Current action and preconditions to check: trajectory_clear

Your task: For each precondition in the list above, predict whether it will hold at this action.

Consider the current scene as observed from the mobile robot's camera, and analyze the predicted future states of all dynamic agents (e.g., people, animals, vehicles, or any moving entities) within the NEXT SECOND.

IMPORTANT: Only answer "very likely" if you are absolutely certain—based on strong, clear evidence—that a dynamic agent will violate the precondition in the predicted future state. Do NOT answer "very likely" for unlikely, ambiguous, or low-probability risks.

Ask yourself for each precondition: Is there a high probability, with clear and convincing evidence, that the predicted future states of any dynamic agent will interfere with the predicted future state of the currently executing action within the NEXT SECOND, causing that precondition to fail?

Assess the risk level based on these predictions. Use "likely" or "very likely" if motions create a clear risk of interference.

Use "neutral" or "improbable" if agents are nearby but their predicted paths are clearly diverging or non-conflicting.

Failure Risk Categories: "very improbable", "improbable", "neutral", "likely", "very likely"

Answer Format: Output ONLY the probability_of_failure value from these categories: "very improbable", "improbable", "neutral", "likely", "very likely"

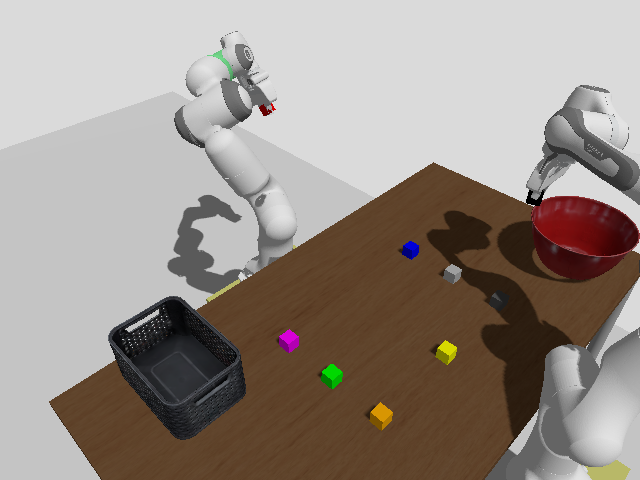

Answer: very improbable